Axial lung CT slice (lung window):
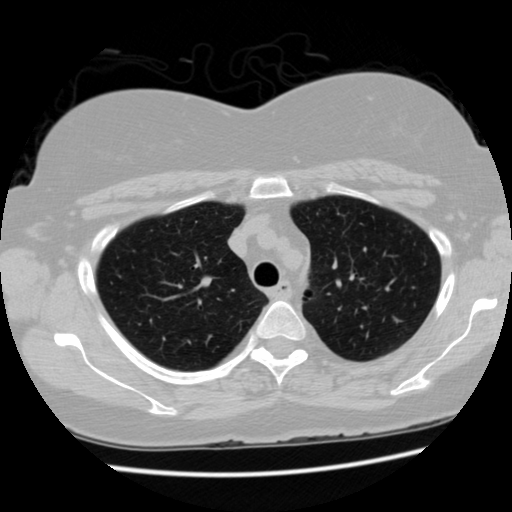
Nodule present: no